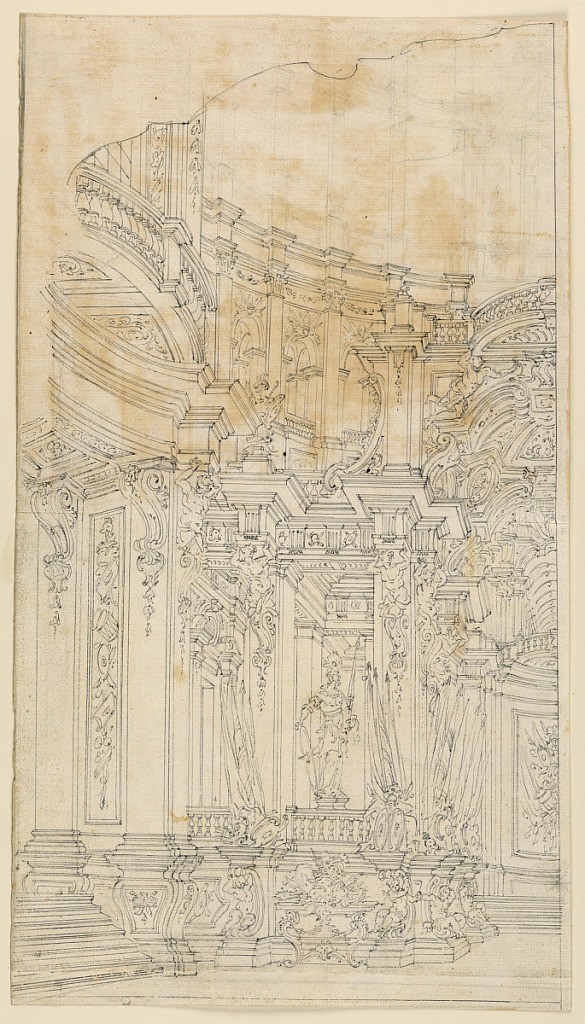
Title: Stage Design: Palace Architecture with Trophies
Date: ca. 1700
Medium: Pen and bistre on laid paper
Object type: Drawing
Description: Vertical rectangle showing quarter section of palace interior richly decorated with pilaster, pedestals, sculptures, trophies and flags. In the background is a statue of Pallas Athena.